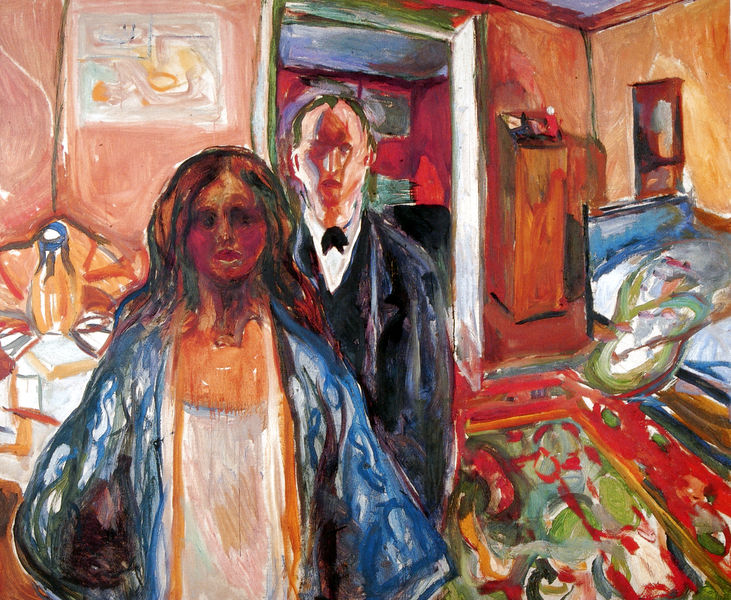
Titel: Der Künstler und sein Modell
Künstler: Edvard Munch
Standort: Oslo
Institution: Munch-Museet
Schlagwörter: blau, dunkel, gemälde, mann, schatten, weiß, gelb, grün, mädchen, ocker, bewegung, braun, bunt, frau, haar, hell, kleid, lampe, licht, mund, nase, orange, pastell, raum, schwarz, tisch, tür, zimmer, rot, beige, expressionismus, malerei, muster, schleife, symbolismus, teppich, anzug, flasche, hemd, jacke, regal, wand, augen, diener, gesicht, inkarnat, kleidung, kragen, rahmen, stehen, ärmel, bild, möbel, spiegel, tischdecke, öl, boden, haare, lange haare, mantel, decke, innen, nachthemd, paar, kontrast, rosa, scheitel, vase, farbig, wellen, kommode, papiere, schrank, ecke, modell, moderne, modern, ausdruck, rand, ölgemälde, kissen, frack, duktus, wohnung, bett, bettdecke, morgenmantel, schlafzimmer, tischchen, türrahmen, nebenraum, durchgang, bettgestell, laken, fliege, weste, striche, wände, eingang, gefäss, umriß, munch, durcheinander, ölmalerei, pult, edvard munch, bettzeug, ehepaar, betttuch, bettlaken, butler, mobiliar, zimmerdecke, perser, bettuch, strähnen, nebenzimmer, perserteppich, dacke, eduard munch, frak, eduard, buttler, tsci, ausdrucksvoll, bettwaäsche, der innere schrei, expressiomismus, fluege, mädchenzimmer, schrämkchen, selbstbildnis mit frau, zimmerboden